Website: slack
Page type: stored-credit-cards
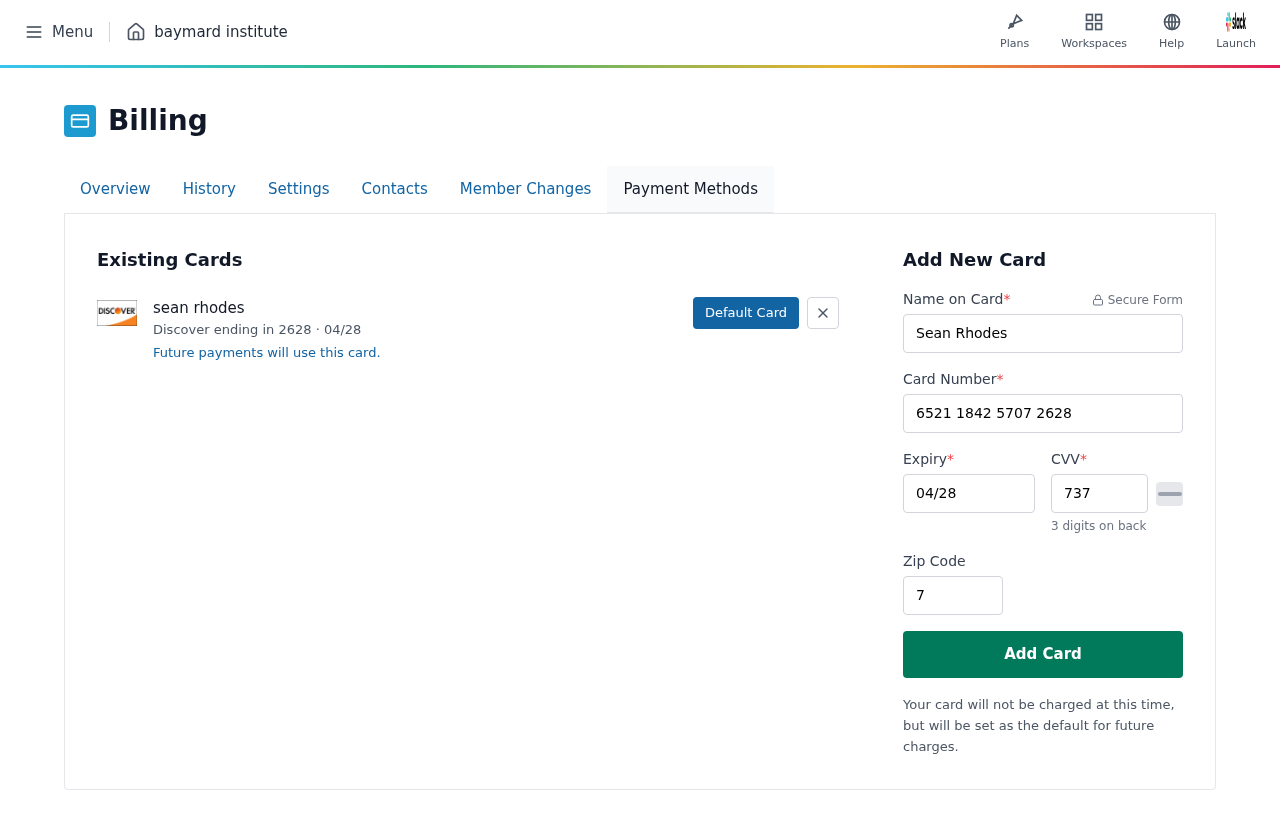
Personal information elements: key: PII_CARD_CVV
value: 737
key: PII_CARD_EXPIRY
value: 04/28
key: PII_CARD_EXPIRY_MONTH
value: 04
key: PII_CARD_EXPIRY_YEAR
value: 28
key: PII_CARD_LAST4
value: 2628
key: PII_CARD_NUMBER
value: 6521 1842 5707 2628
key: PII_CARD_TYPE
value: Discover
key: PII_FULLNAME
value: sean rhodes
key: PII_FULLNAME
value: Sean Rhodes
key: PII_POSTCODE
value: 73278